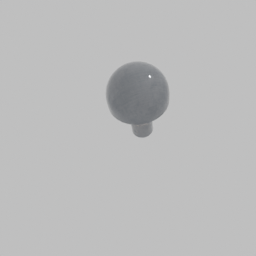
Label: lighting